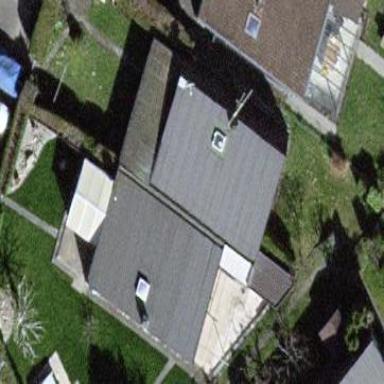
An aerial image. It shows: Semi-detached house.